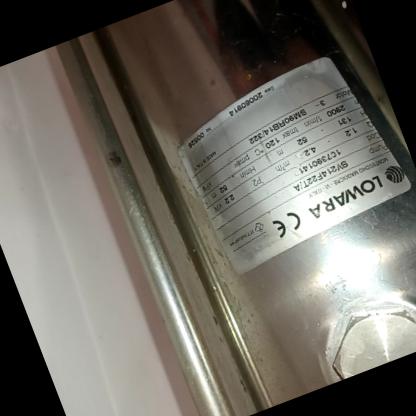
Klasa: tabliczka-znamionowa